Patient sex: F
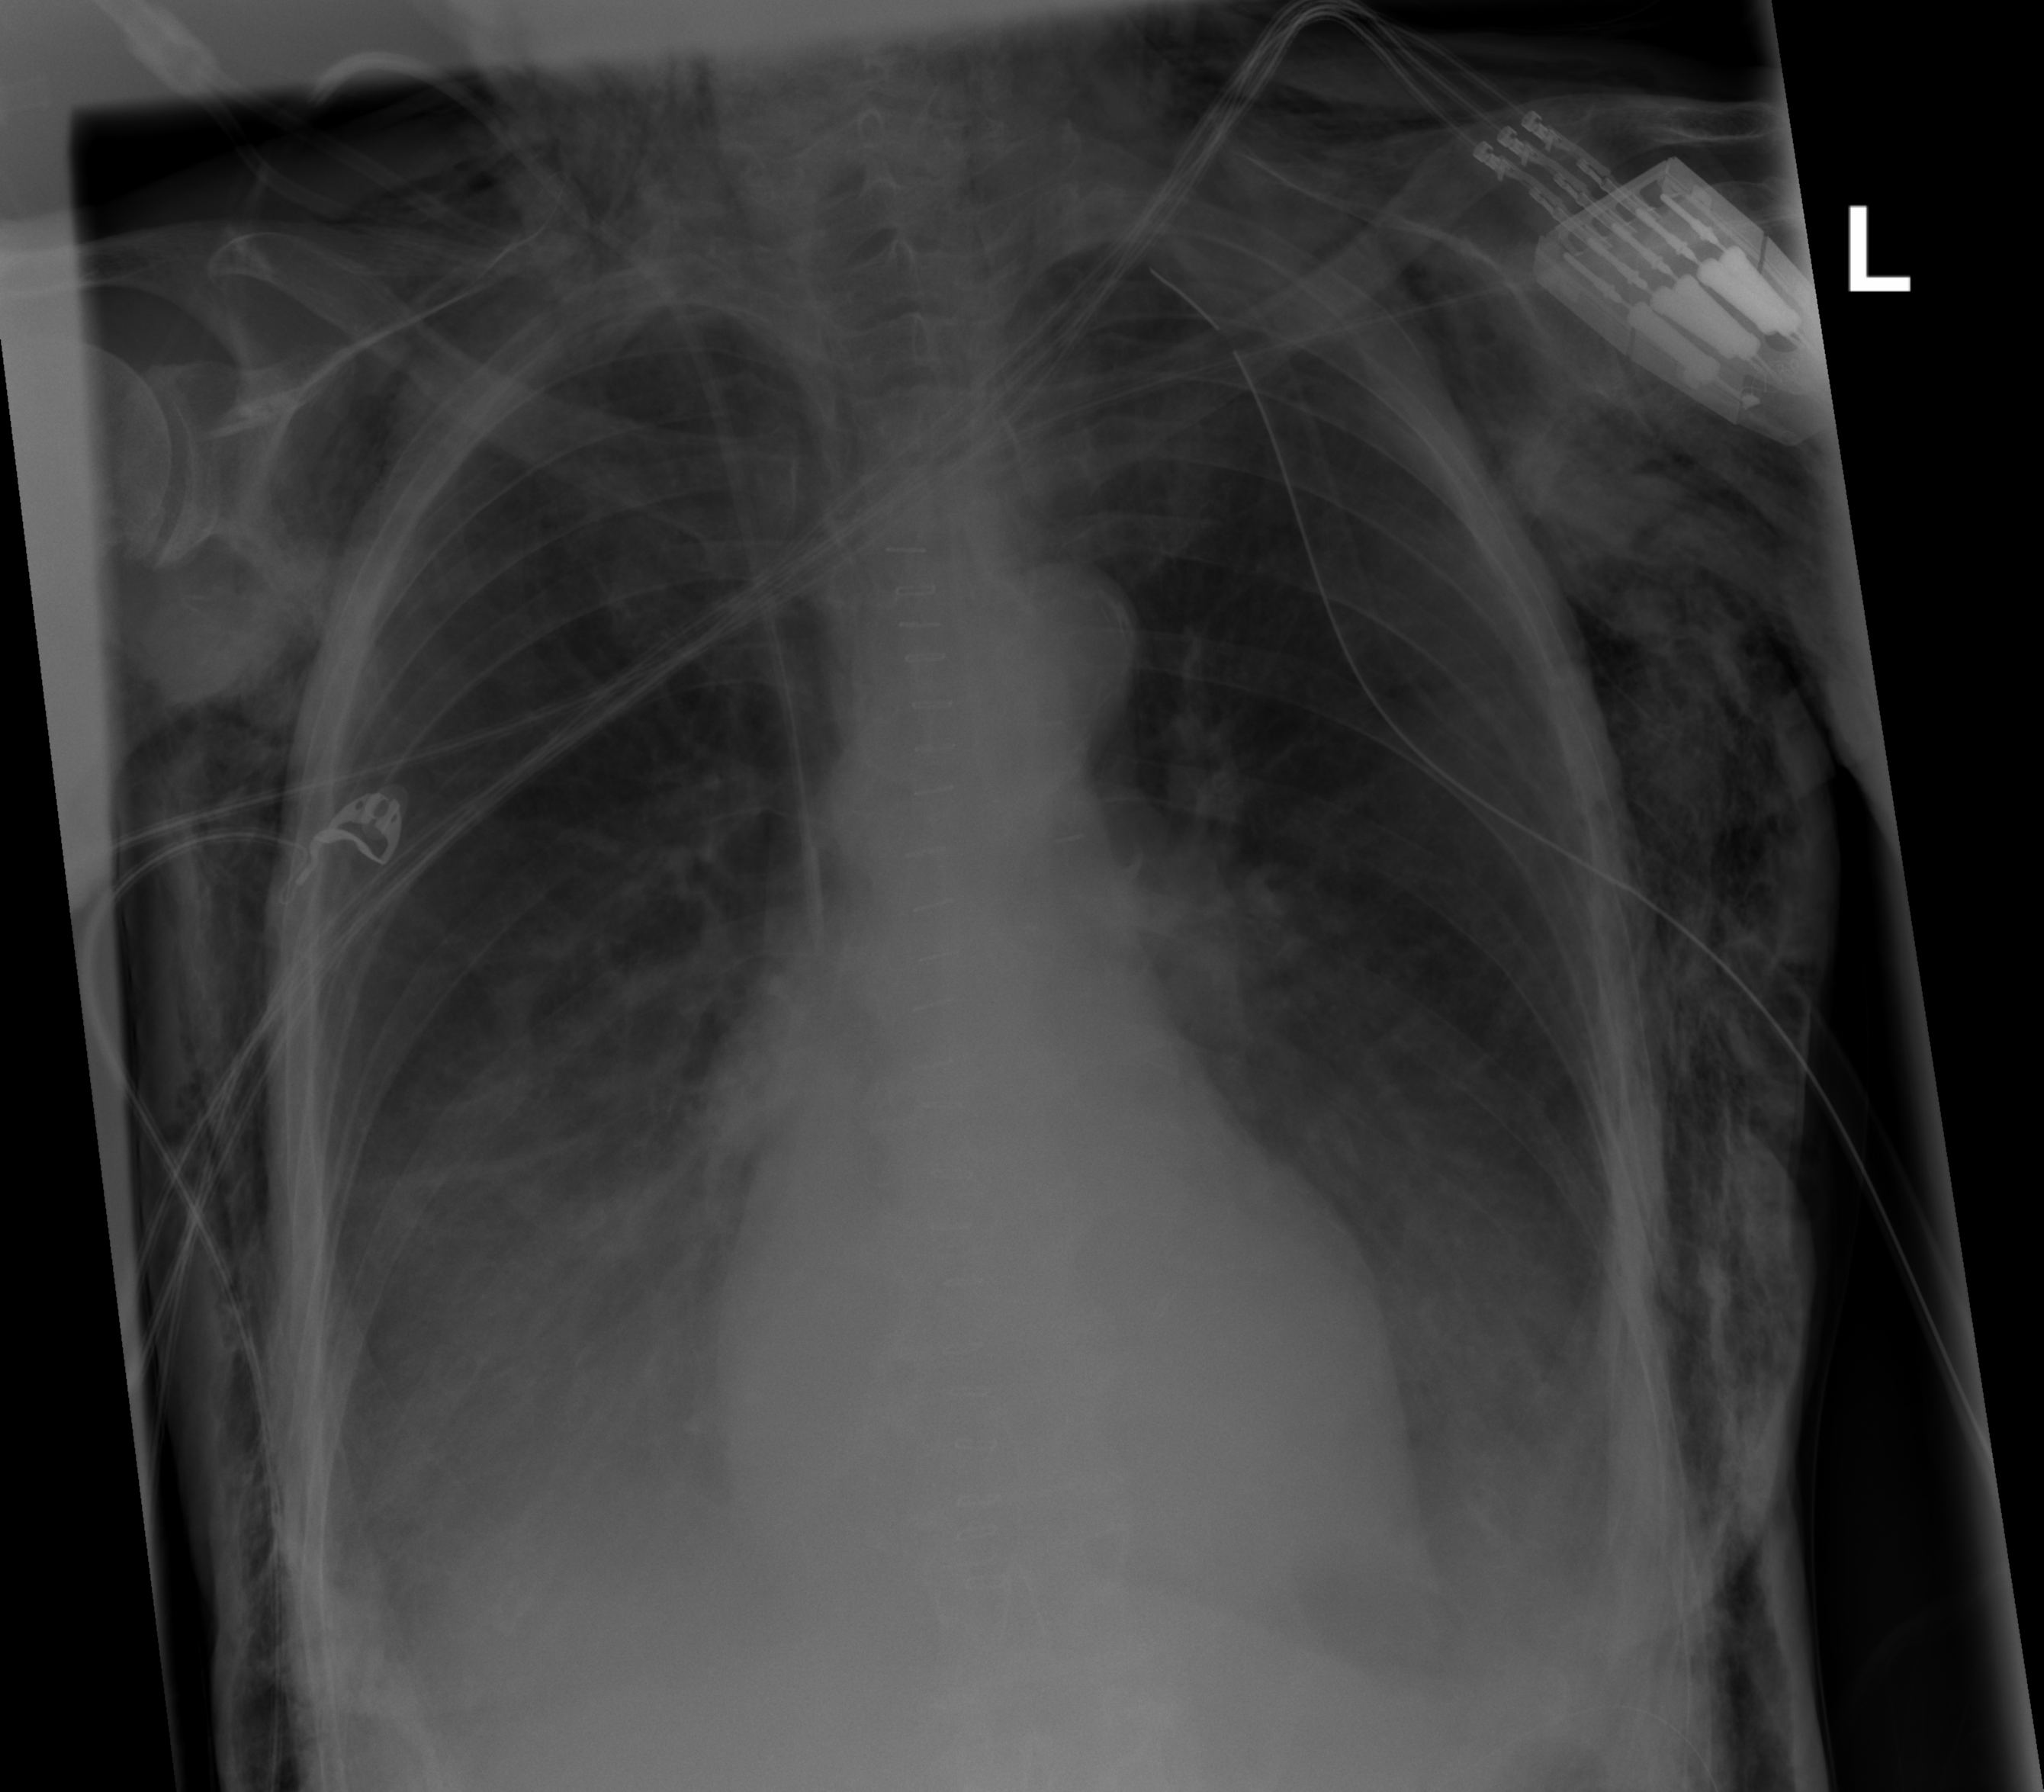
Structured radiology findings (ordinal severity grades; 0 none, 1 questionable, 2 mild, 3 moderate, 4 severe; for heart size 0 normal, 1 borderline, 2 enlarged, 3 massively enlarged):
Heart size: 0
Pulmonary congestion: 0
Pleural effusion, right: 2
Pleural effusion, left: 2
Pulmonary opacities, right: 0
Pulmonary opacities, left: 0
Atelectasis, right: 2
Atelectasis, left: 0